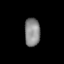
Tissue: lung
Cell type: Epithelial cells
Senescence score: 0.2366
Nuclear area (px): 431
Mean DAPI intensity: 137.144